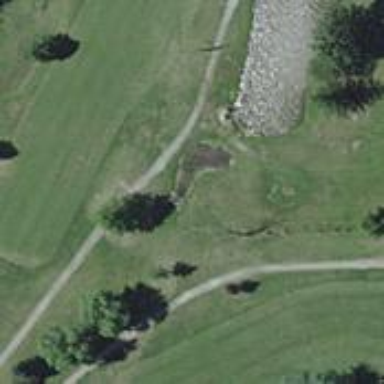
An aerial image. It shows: Path used for both walking and golf.